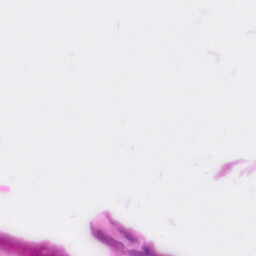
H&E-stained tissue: Pancreatic